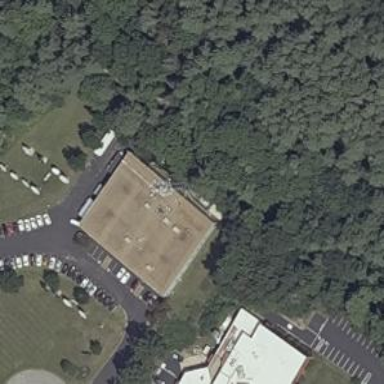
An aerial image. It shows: Television studio building.